Breast ultrasound image
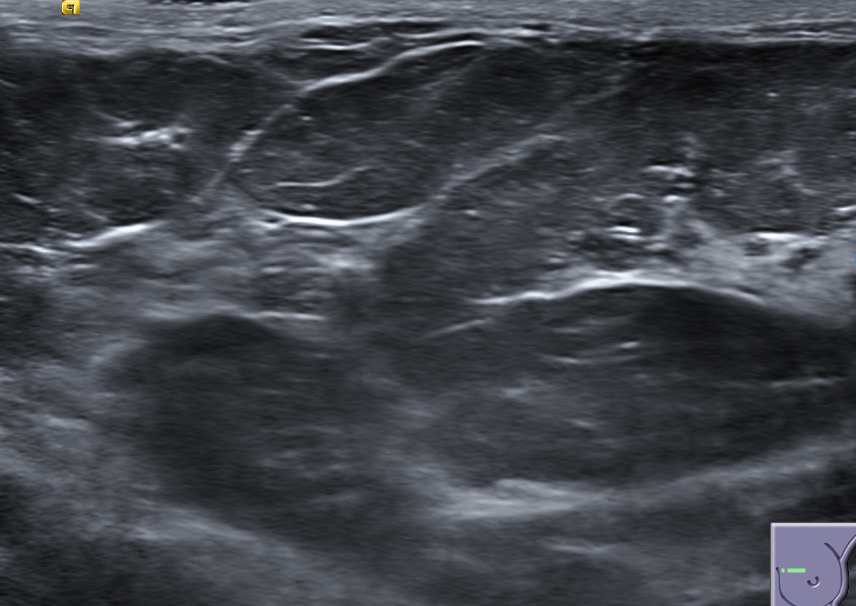
Diagnosis: normal